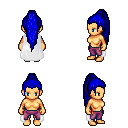
a pixel art fantasy rpg character, female body template, human, tanned skin, white cape, magenta pants, blue extra-long topknot hairstyle, four views (front, back, left, right), 2x2 character sprite sheet, small pixel art, hard edges, no anti-aliasing